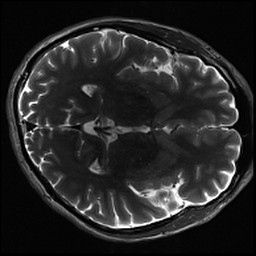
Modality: inplaneT2
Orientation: axial